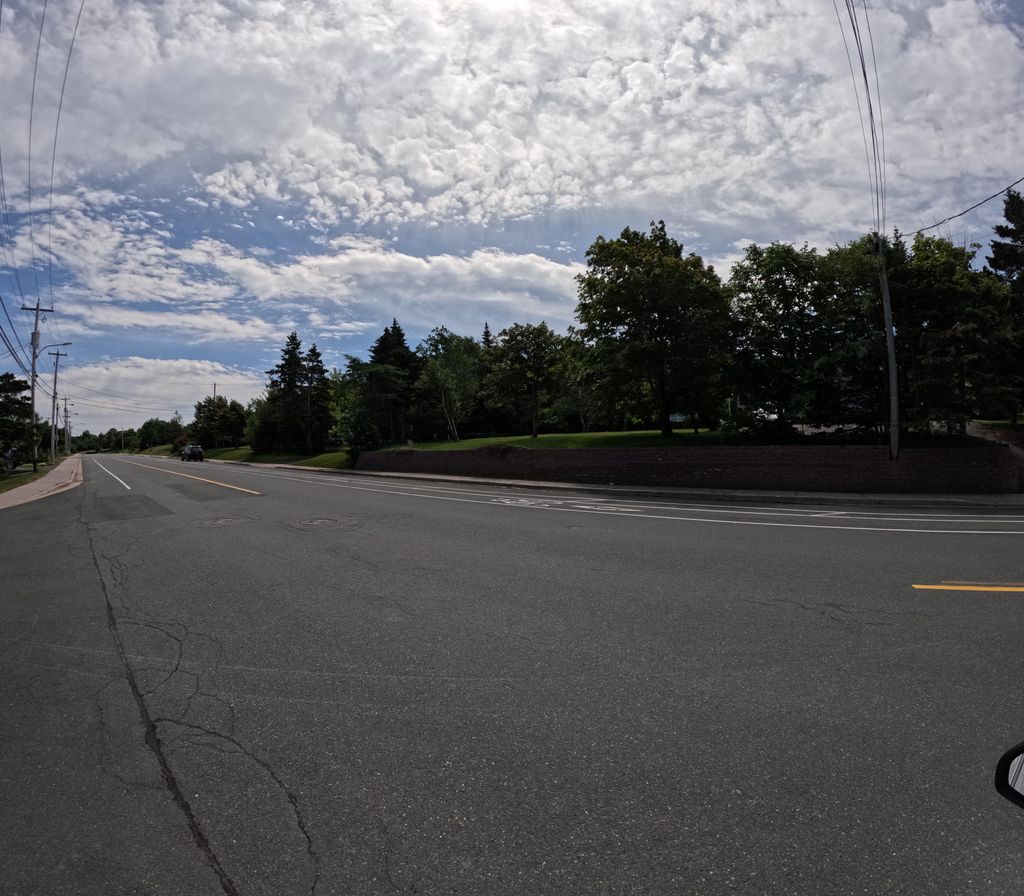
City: st_johns